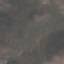
Label: HerbaceousVegetation